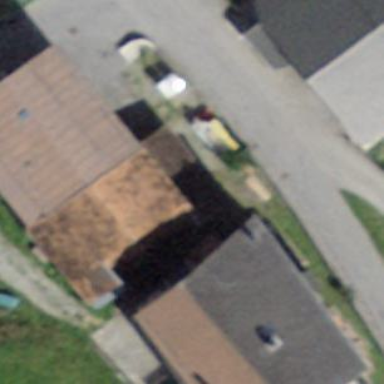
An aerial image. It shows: Simple house.